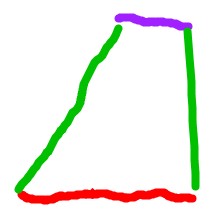
Shape: trapezoid